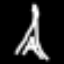
Label: The Eiffel Tower